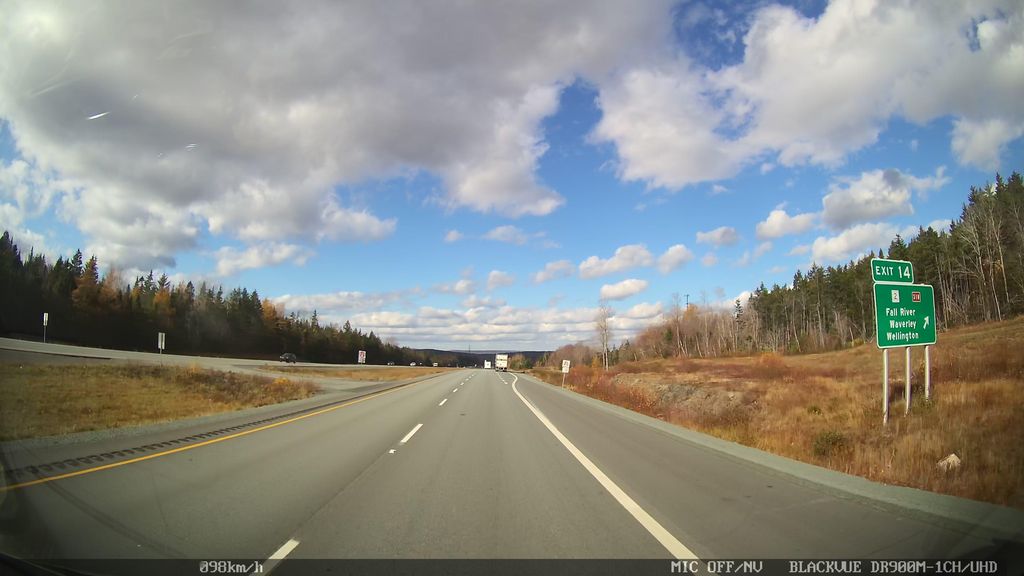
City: halifax